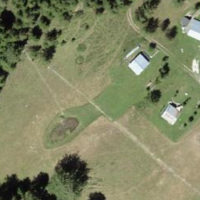
EUNIS habitat code: 26
Species observed at this site:
Geum montanum